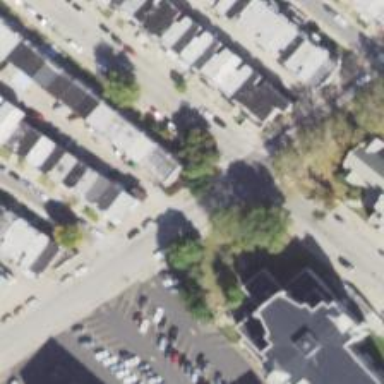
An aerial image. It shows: Alleyway designated as service road.